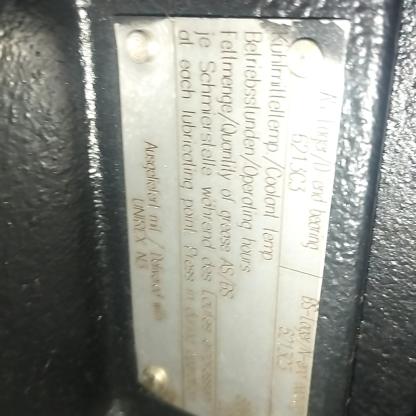
Klasa: tabliczka-znamionowa